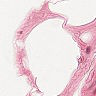
Metastatic tissue present: no